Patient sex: F
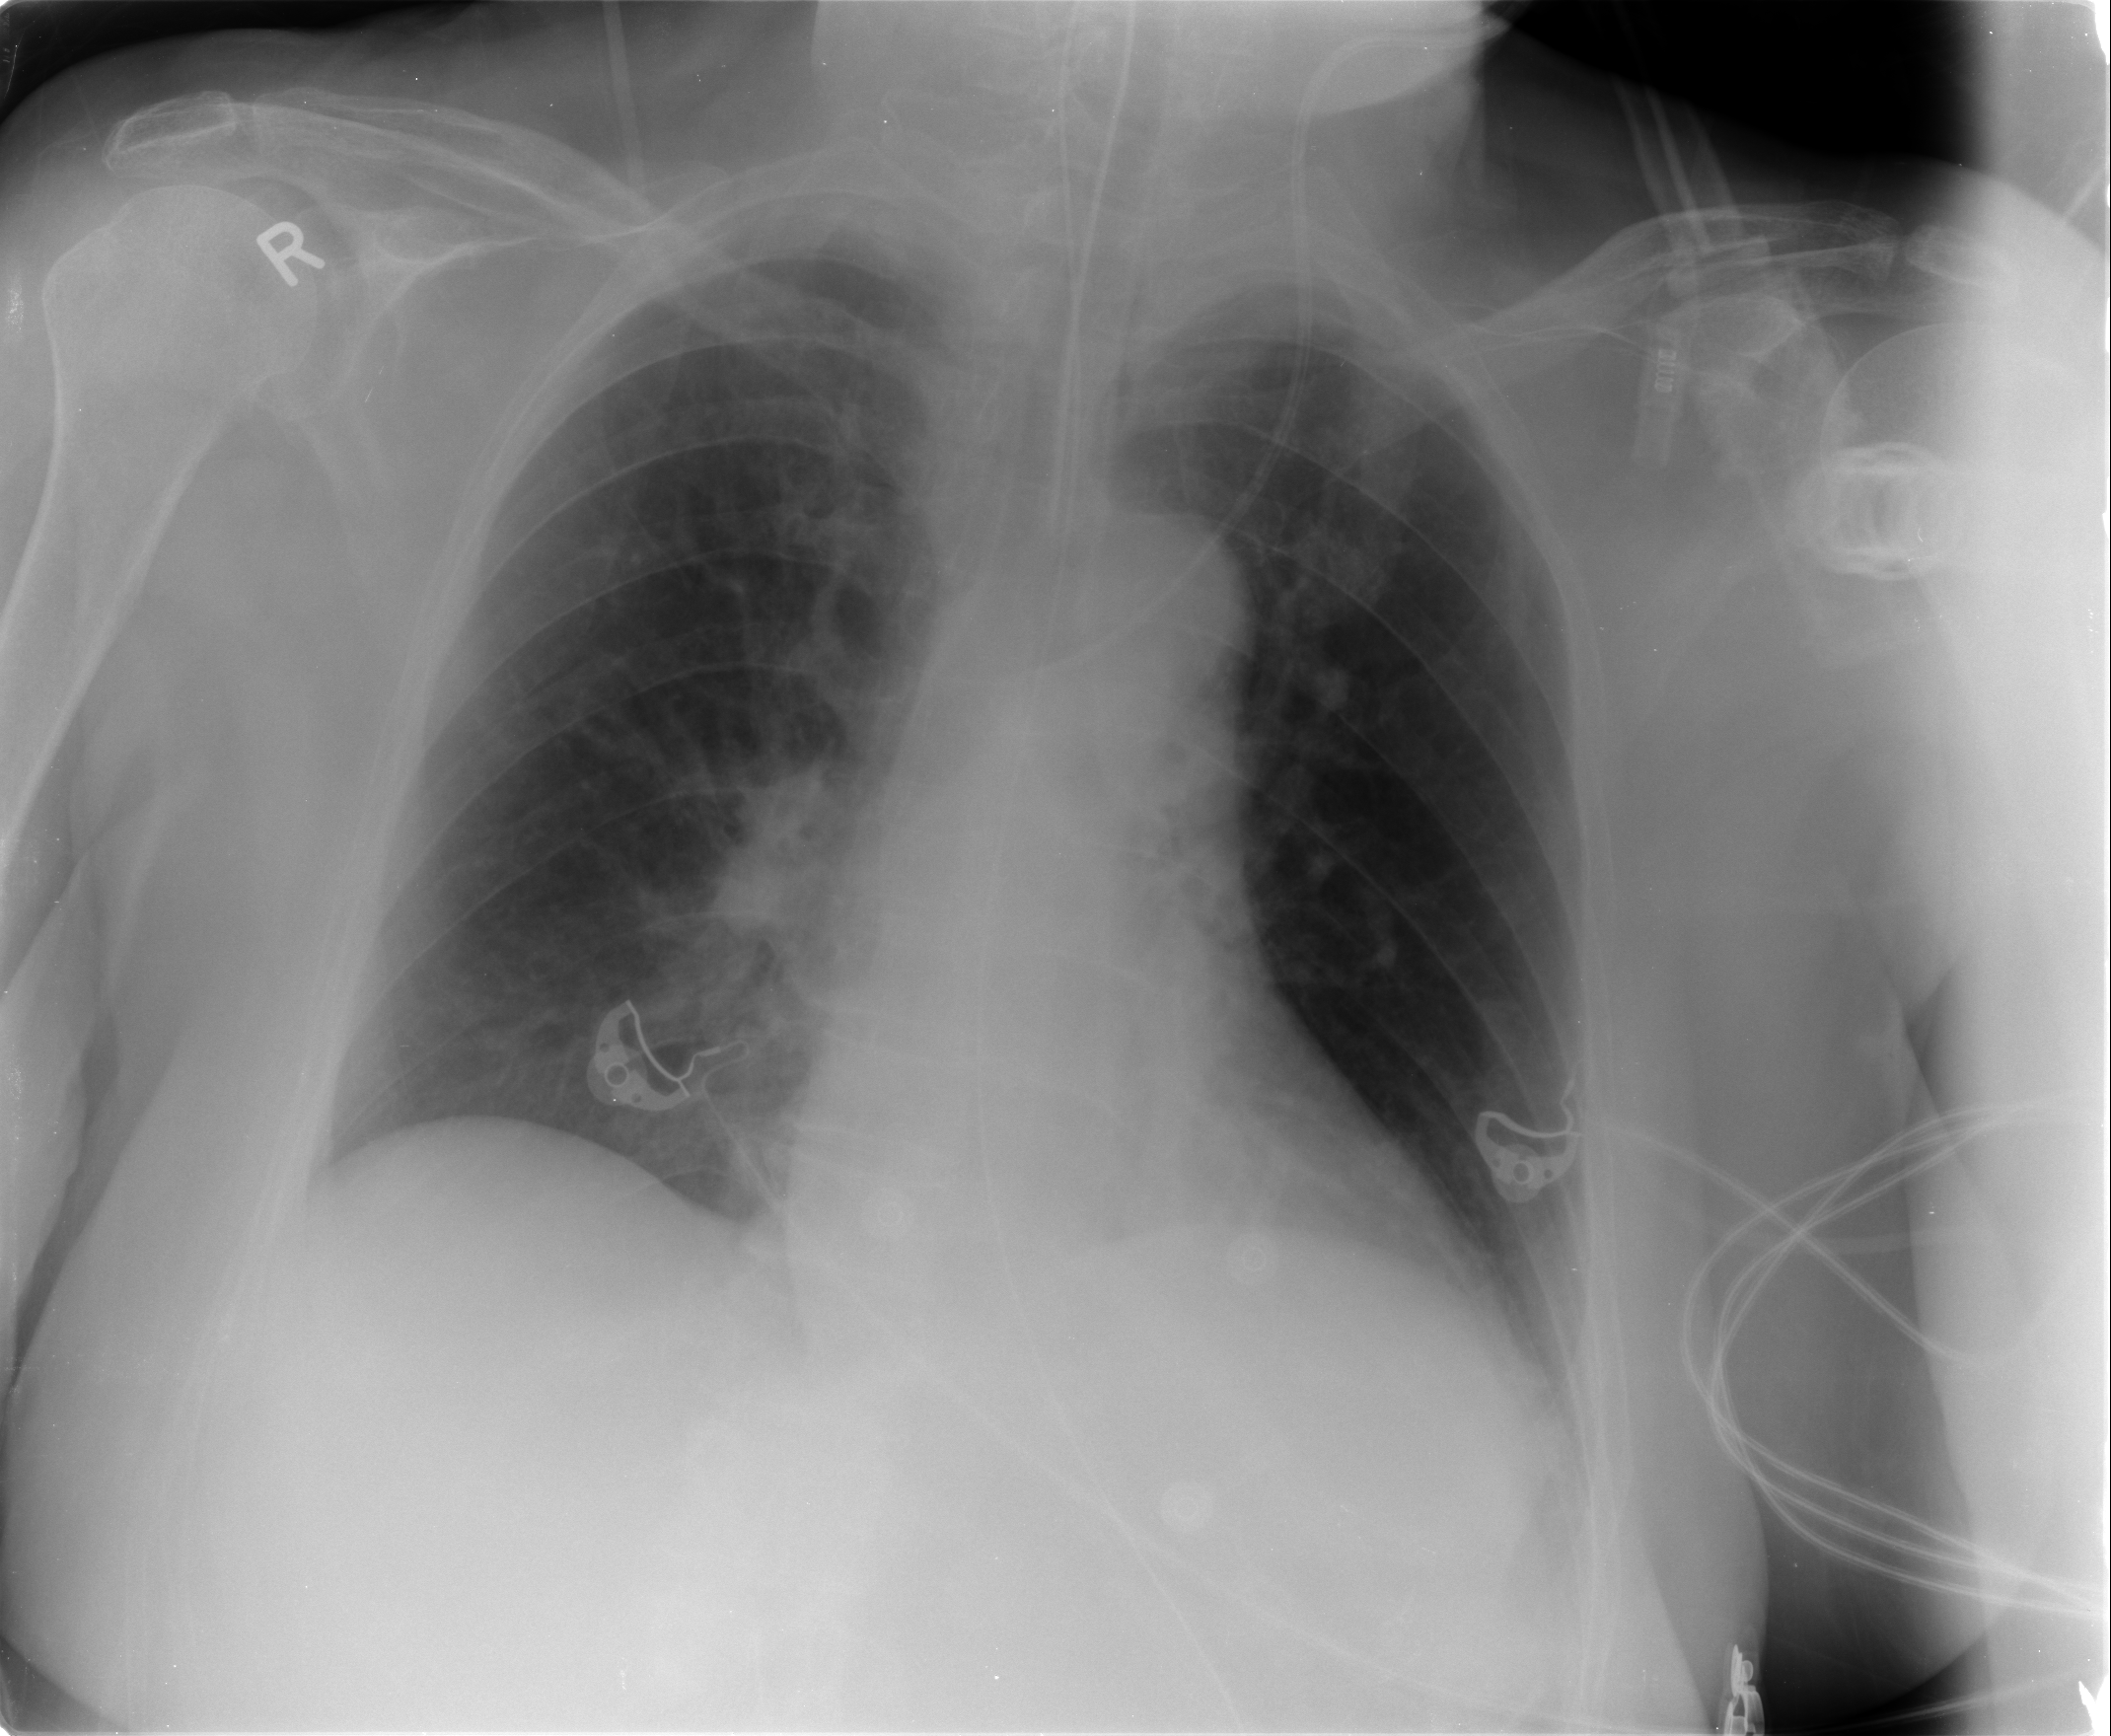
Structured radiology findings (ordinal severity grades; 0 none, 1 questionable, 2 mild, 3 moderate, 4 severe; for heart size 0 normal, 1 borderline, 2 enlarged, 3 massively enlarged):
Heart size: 0
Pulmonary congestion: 1
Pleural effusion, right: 0
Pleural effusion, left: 0
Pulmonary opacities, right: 0
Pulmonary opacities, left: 0
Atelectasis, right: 2
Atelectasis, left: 1